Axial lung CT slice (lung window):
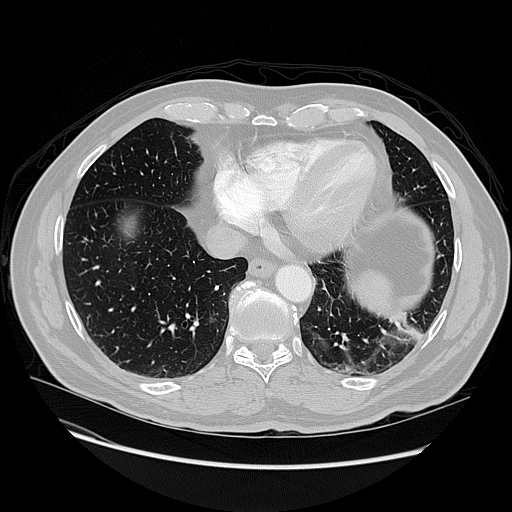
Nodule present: yes
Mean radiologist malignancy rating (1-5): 3.75